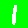
Digit: 1